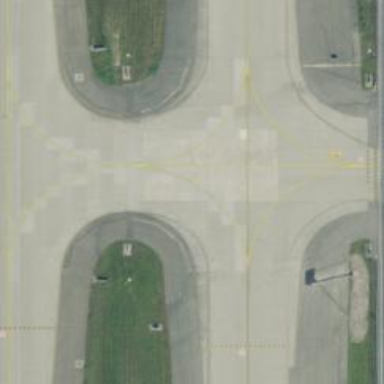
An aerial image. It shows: View of taxiway at the airport.